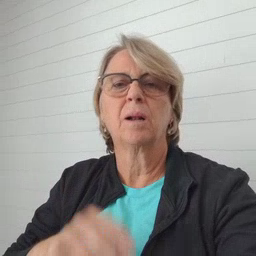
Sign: cut